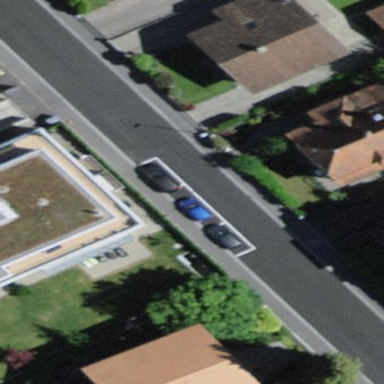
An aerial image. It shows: Parking lane for vehicles.